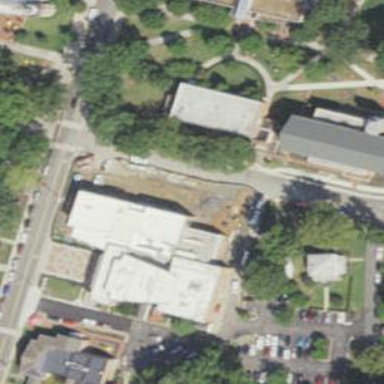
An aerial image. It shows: There is theatre building.